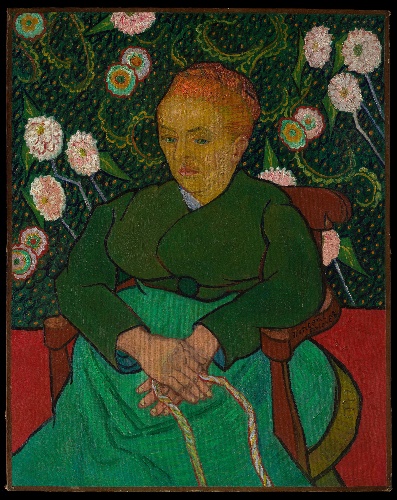
Title: La Berceuse (Woman Rocking a Cradle; Augustine-Alix Pellicot Roulin, 1851–1930)
Artist: Vincent van Gogh
Artist bio: Dutch, Zundert 1853–1890 Auvers-sur-Oise
Date: 1889
Object type: Painting
Classification: Paintings
Medium: Oil on canvas
Dimensions: 36 1/2 x 29 in. (92.7 x 73.7 cm)
Department: European Paintings
Credit line: The Walter H. and Leonore Annenberg Collection, Gift of Walter H. and Leonore Annenberg, 1996, Bequest of Walter H. Annenberg, 2002
Accession year: 1996
Repository: Metropolitan Museum of Art, New York, NY
Tags: Portraits|Women|Flowers